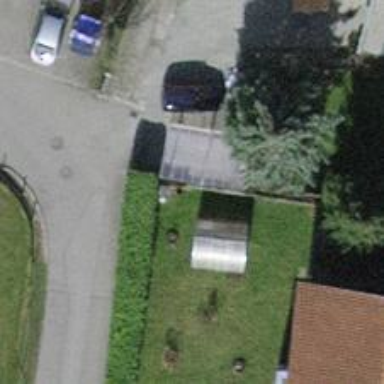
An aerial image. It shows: Hedge acting as barrier.